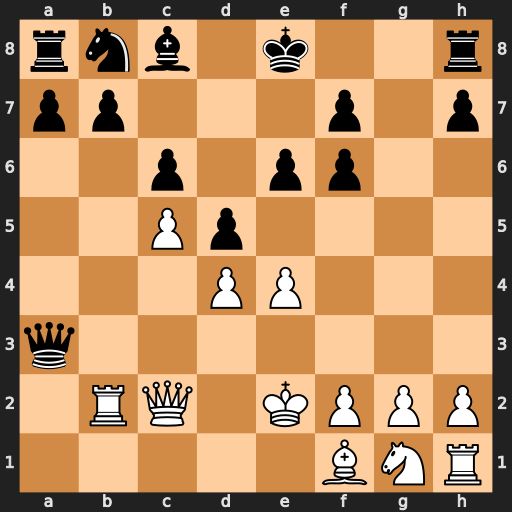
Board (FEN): rnb1k2r/pp3p1p/2p1pp2/2Pp4/3PP3/q7/1RQ1KPPP/5BNR
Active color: w
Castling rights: kq
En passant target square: d6
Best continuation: Ra2 Qb4 Ra4 Qxa4 Qxa4